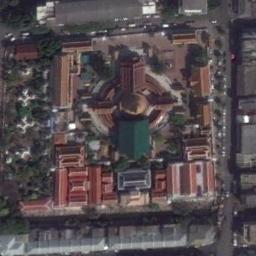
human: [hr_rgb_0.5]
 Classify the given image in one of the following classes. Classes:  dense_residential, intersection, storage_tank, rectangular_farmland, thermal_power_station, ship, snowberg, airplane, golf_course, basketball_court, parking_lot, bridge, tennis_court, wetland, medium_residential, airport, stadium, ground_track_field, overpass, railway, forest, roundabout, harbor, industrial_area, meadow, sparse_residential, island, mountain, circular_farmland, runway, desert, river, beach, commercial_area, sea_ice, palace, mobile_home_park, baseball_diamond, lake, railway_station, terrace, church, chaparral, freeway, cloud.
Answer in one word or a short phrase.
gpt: palace